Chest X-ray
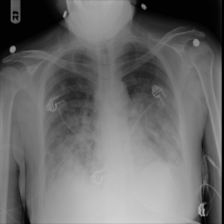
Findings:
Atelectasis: negative
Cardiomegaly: negative
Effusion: negative
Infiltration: positive
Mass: negative
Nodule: negative
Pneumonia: negative
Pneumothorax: negative
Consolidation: positive
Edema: negative
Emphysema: negative
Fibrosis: negative
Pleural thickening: negative
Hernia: negative